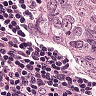
Metastatic tissue present: yes